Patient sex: F
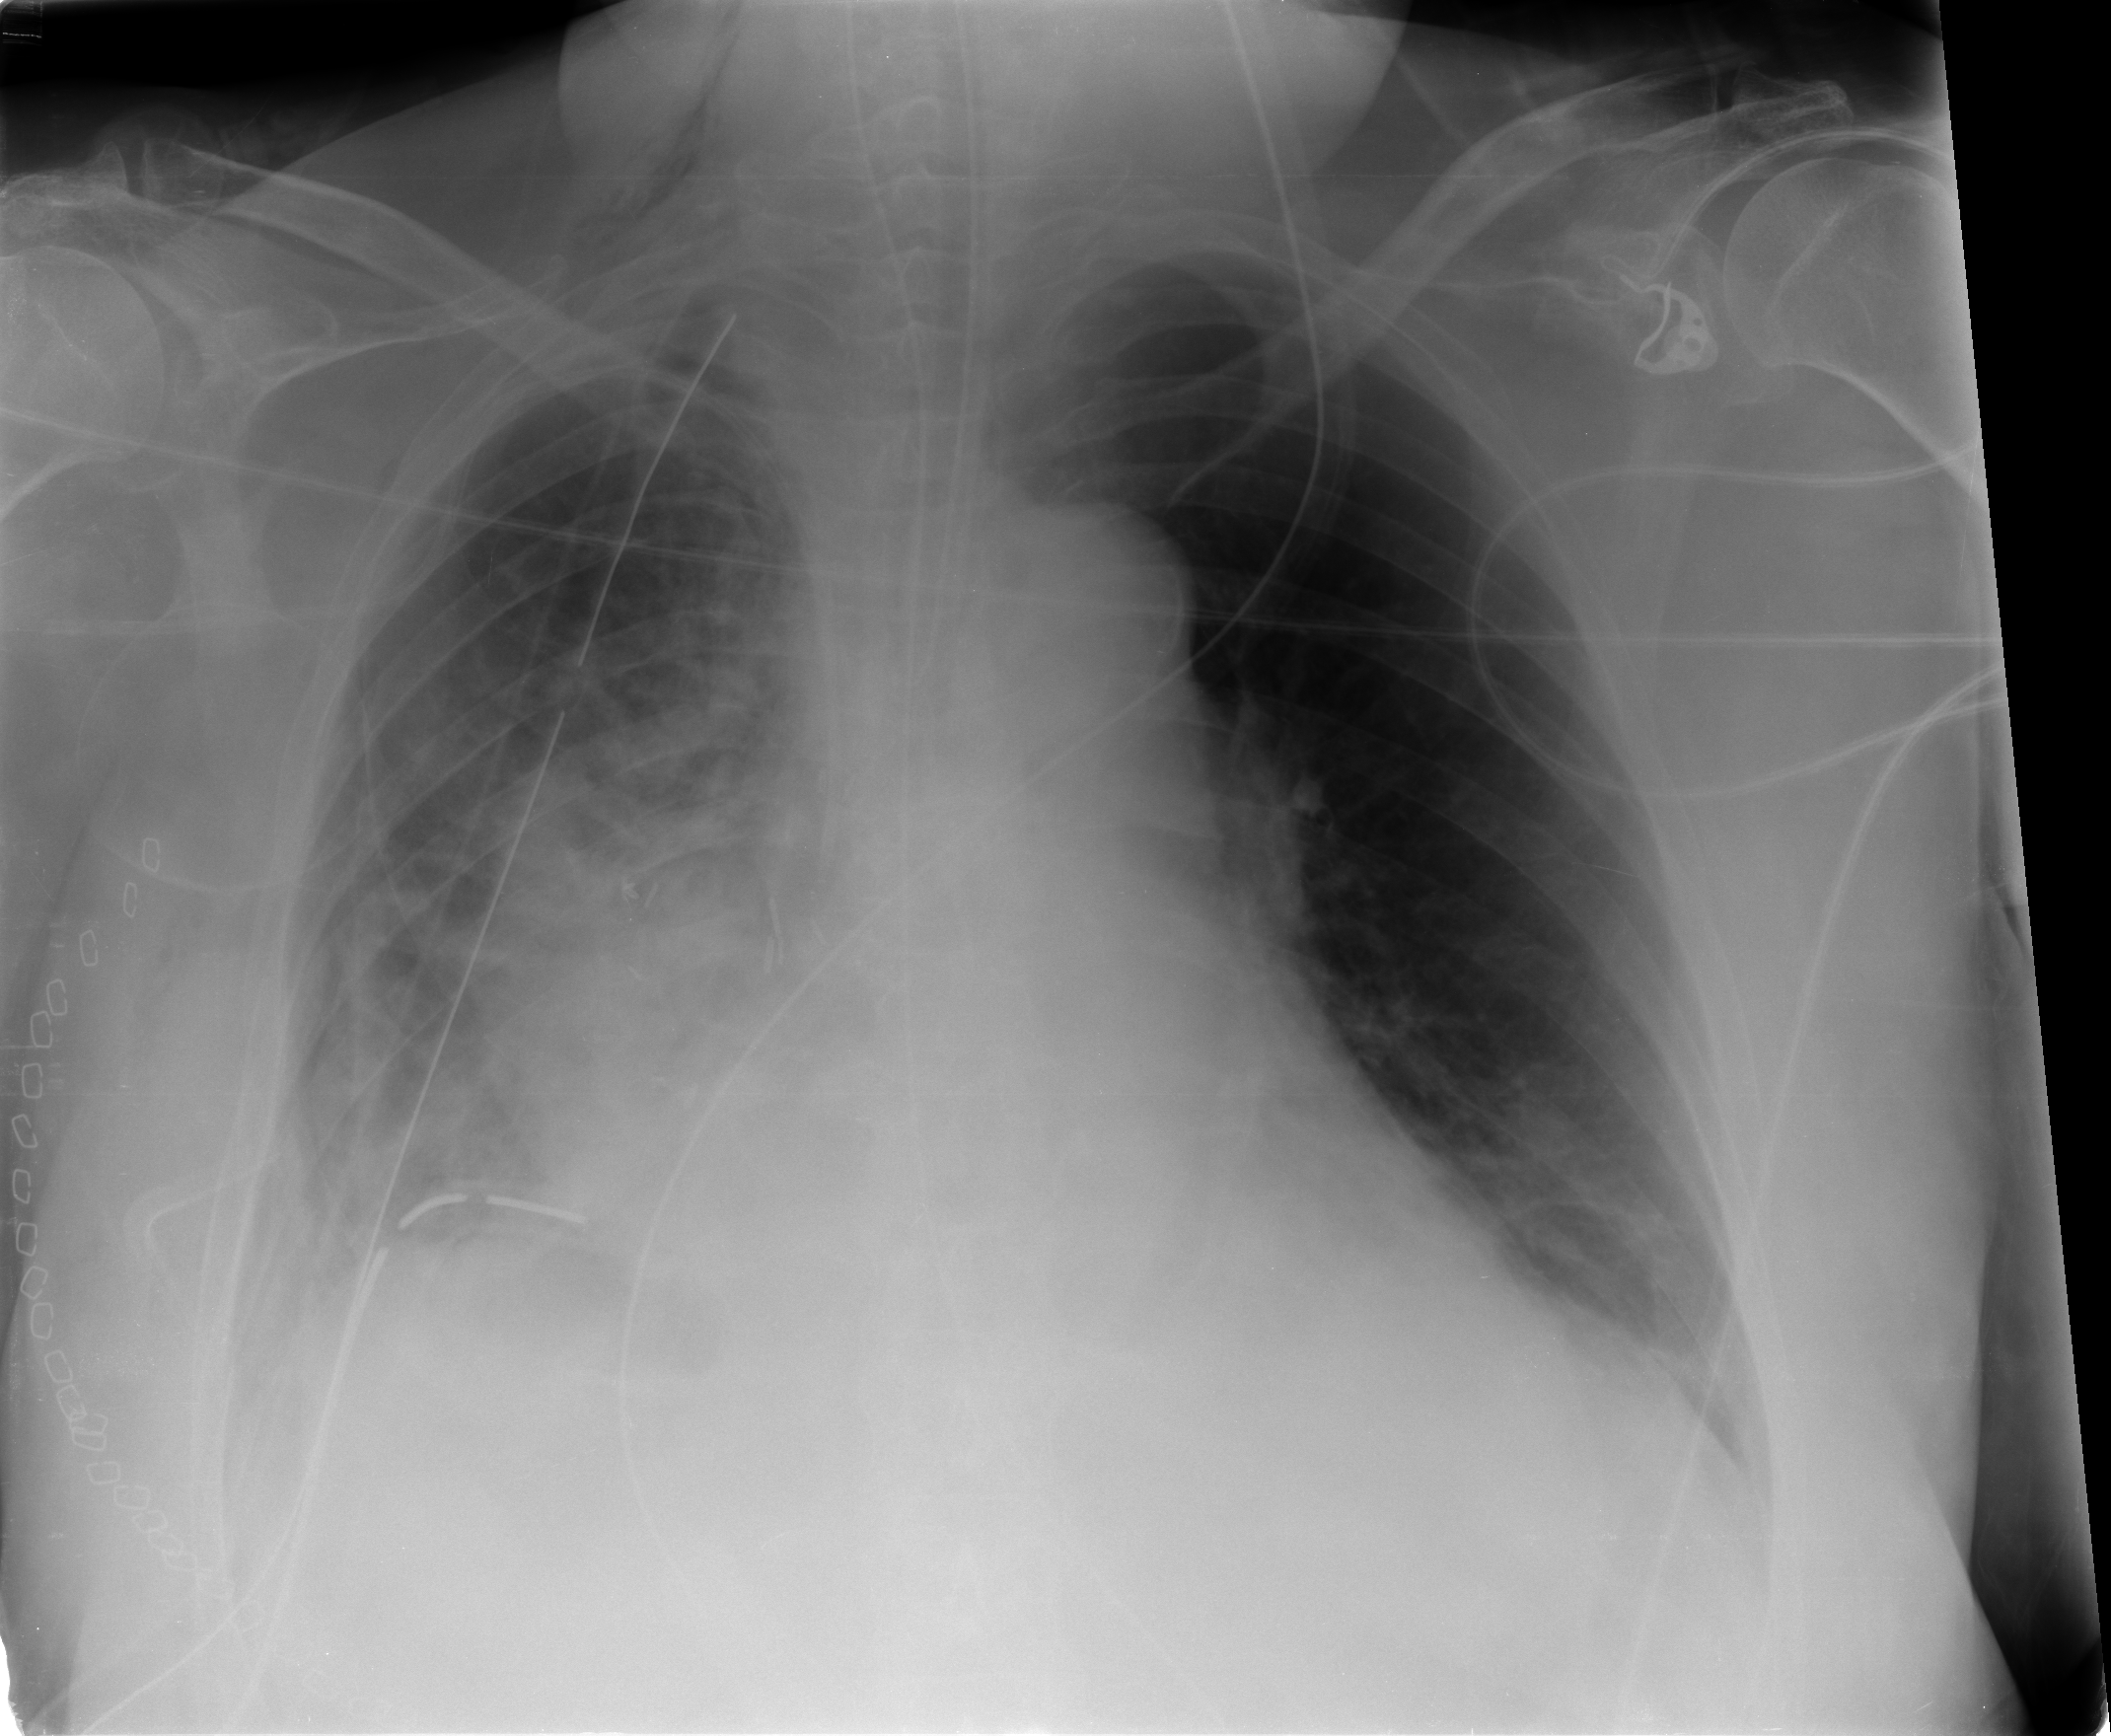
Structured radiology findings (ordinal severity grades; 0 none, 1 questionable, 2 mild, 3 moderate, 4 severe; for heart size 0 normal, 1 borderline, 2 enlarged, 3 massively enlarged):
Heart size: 0
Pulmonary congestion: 0
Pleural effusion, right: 2
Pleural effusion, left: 1
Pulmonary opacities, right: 0
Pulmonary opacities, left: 0
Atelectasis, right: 3
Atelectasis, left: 2